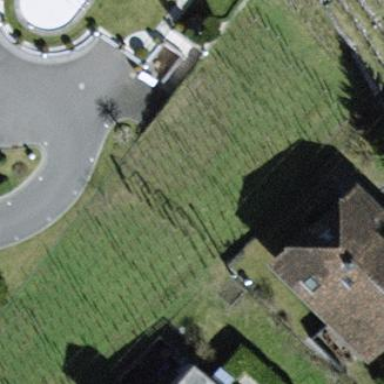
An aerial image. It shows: Vineyard with grape crops.